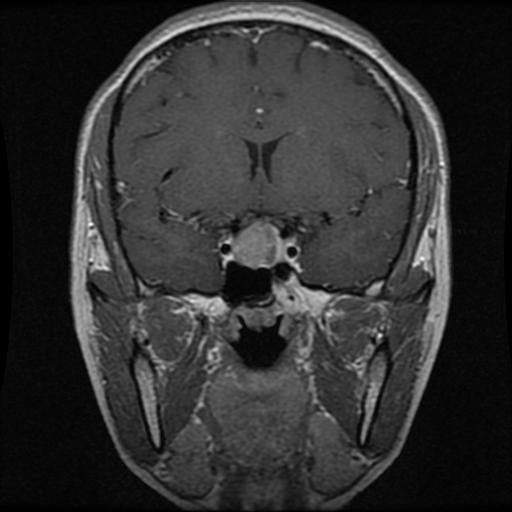
Label: pituitary